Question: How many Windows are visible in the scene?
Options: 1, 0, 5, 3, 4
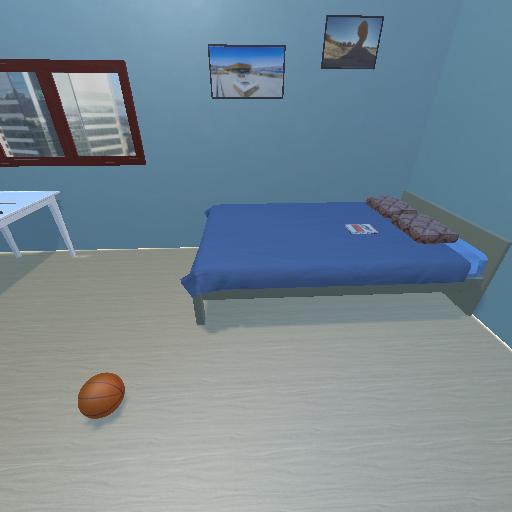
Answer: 1